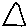
Label: triangle